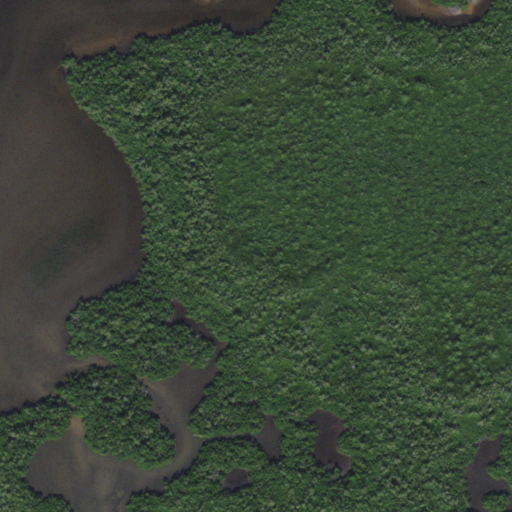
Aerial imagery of island in Florida named The Woods containing woody wetlands, open water, and herbaceous wetlands